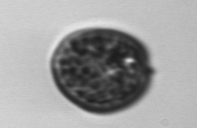
Label: Prorocentrum